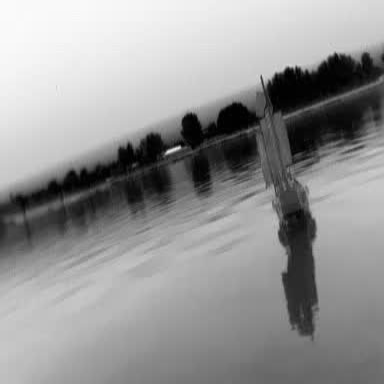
There is a sailboat in the infrared image.